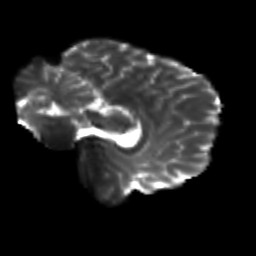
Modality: T2w
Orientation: sagittal
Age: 18
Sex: female
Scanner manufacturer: siemens
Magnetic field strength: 3 T
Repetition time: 3.5 s
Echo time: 0.113 s